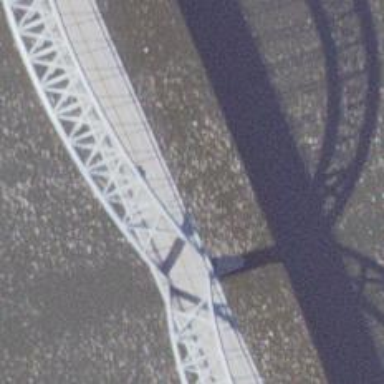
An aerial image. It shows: Trunk highway bridge.